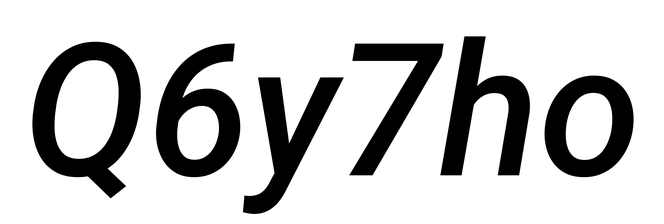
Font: Roboto-Italic_Medium_Italic